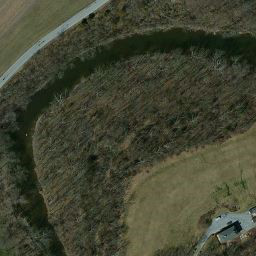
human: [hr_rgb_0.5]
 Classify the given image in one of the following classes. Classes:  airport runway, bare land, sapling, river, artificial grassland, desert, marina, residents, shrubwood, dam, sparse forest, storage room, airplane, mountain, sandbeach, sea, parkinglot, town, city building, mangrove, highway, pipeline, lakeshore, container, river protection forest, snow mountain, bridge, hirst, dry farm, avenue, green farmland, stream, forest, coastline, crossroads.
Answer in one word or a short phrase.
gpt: river